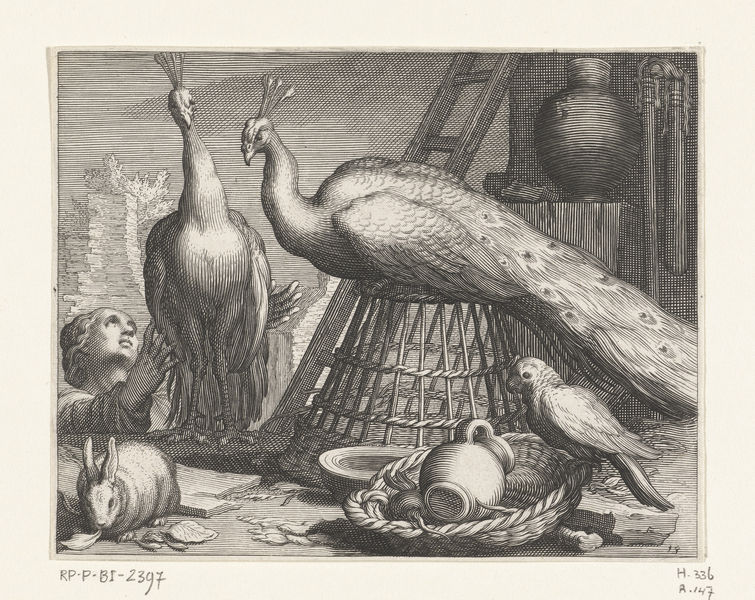
Titel: Pauwen
Künstler: Boëtius Adamsz. Bolswert
Standort: Amsterdam
Institution: Rijksmuseum
Schlagwörter: blätter, frau, vögel, hase, krug, mauer, leiter, korb, ruine, radierung, stich, kaninchen, papagei, kupferstich, zeichung, tiefdruck, pfauen, rübe